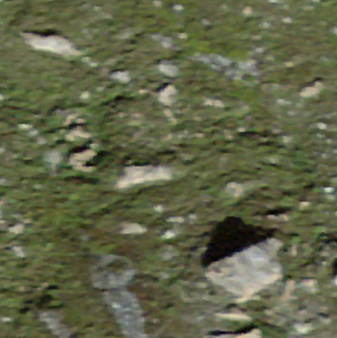
Label: bouldering_area